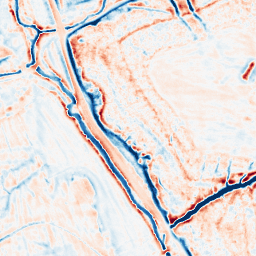
Category: edge_preserving
Decomposition family: bilateral
Decomposition parameters: d: 15
sigma_color: 100
sigma_space: 100
Upsampling method: cubic_mitchell
Upsampling parameters: scale: 8
Upsampling scale: 8